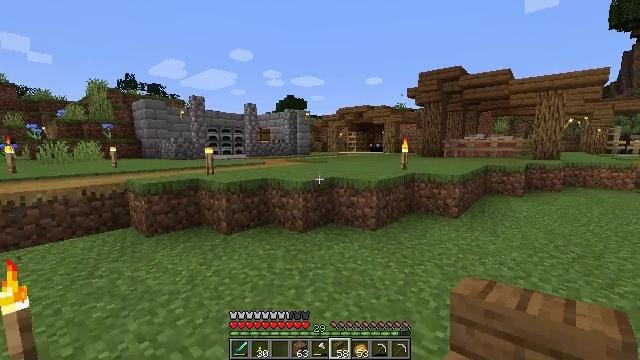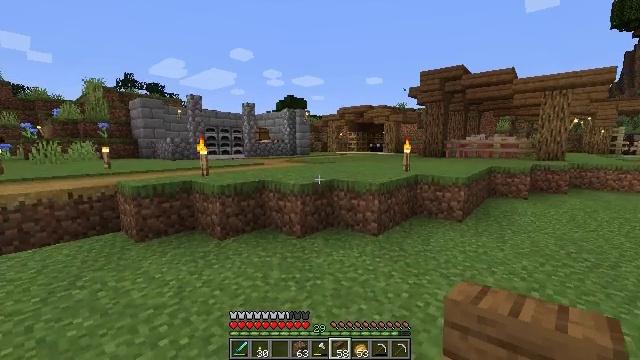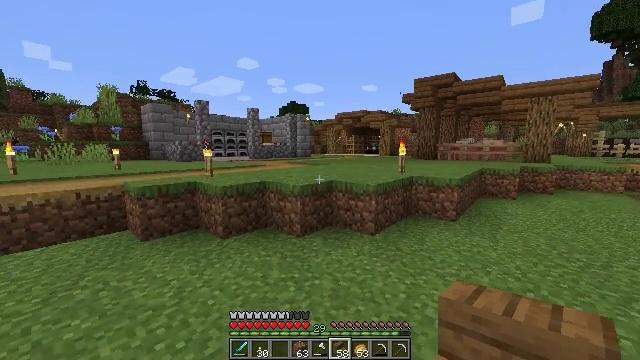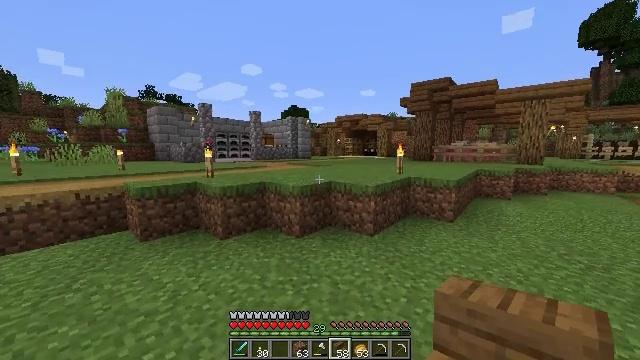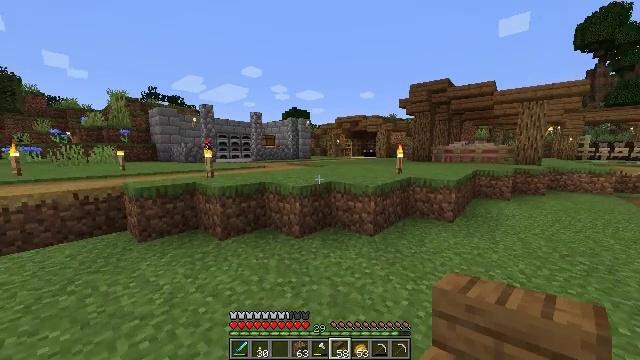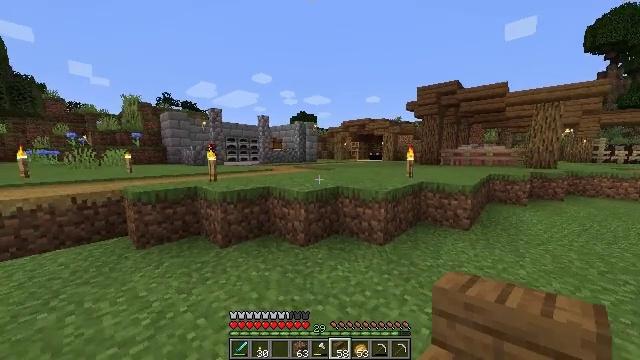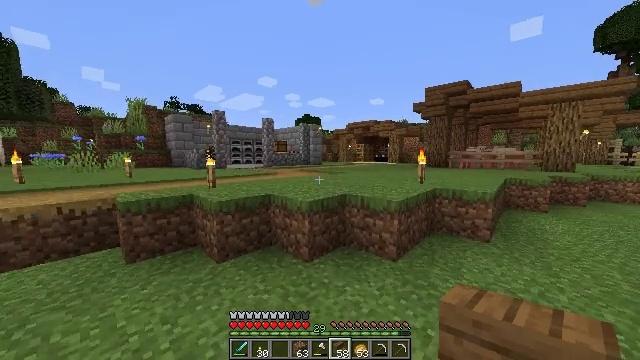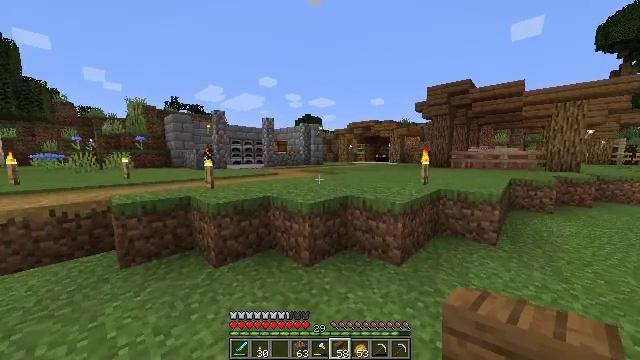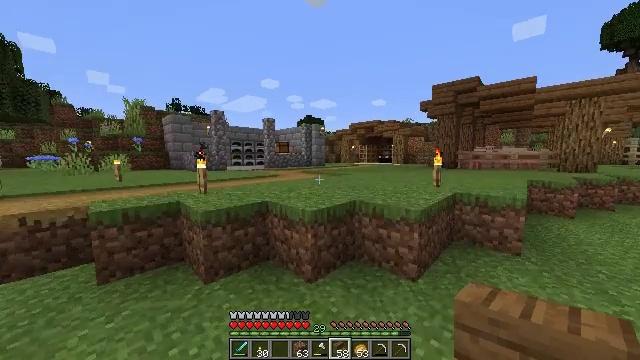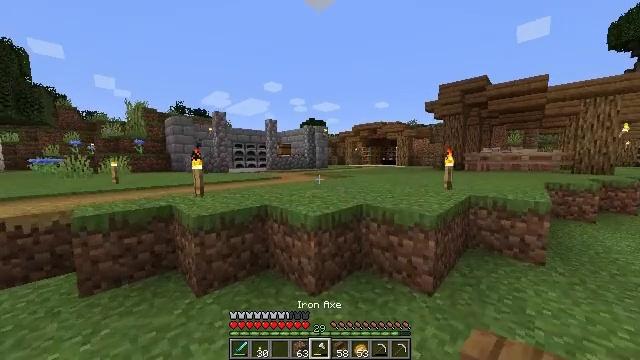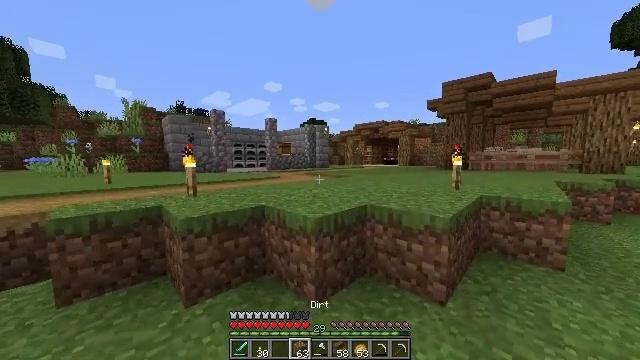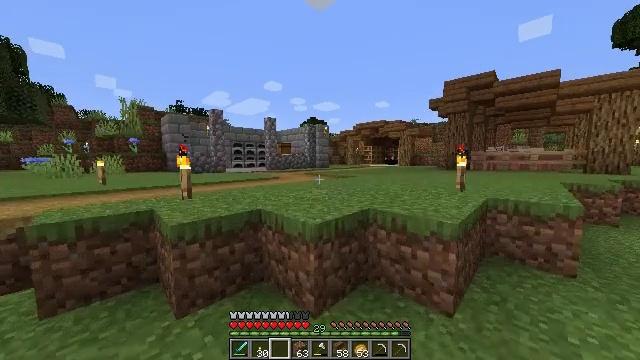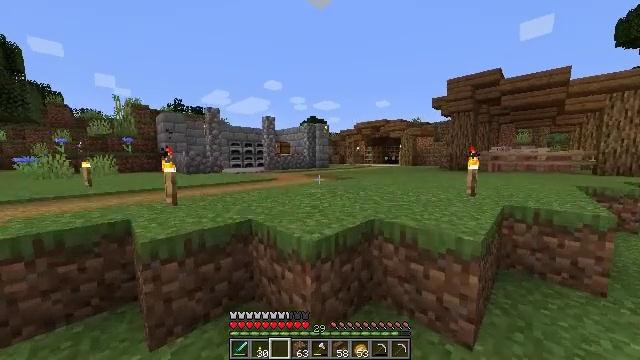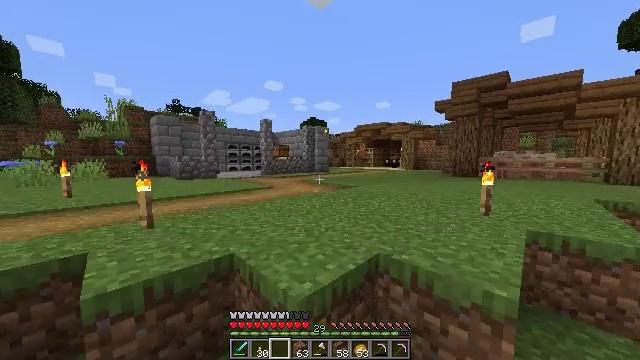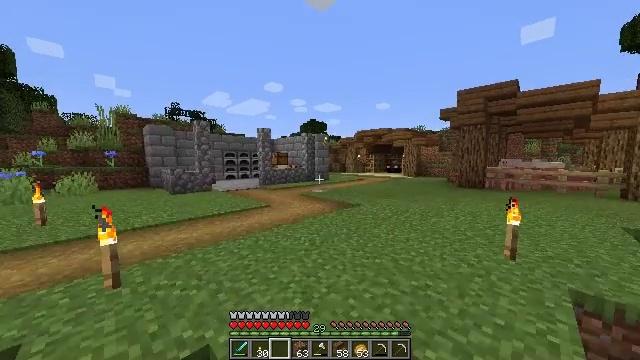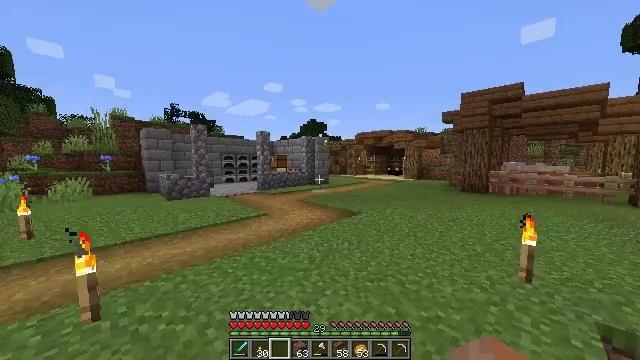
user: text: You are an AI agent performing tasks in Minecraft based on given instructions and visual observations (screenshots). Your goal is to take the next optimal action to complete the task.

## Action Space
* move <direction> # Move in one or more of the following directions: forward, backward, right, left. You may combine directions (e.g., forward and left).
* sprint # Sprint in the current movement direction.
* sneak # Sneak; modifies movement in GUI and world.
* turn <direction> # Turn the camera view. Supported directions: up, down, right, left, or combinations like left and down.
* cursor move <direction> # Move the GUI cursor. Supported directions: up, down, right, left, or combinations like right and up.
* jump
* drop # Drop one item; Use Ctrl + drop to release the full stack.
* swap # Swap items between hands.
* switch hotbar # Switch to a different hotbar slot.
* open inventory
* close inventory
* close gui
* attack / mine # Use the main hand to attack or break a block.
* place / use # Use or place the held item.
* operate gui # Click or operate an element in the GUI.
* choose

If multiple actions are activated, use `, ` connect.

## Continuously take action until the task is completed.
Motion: motion action
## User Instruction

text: Transform cobblestone into stone using a furnace.
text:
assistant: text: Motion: move forward
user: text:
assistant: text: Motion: move forward
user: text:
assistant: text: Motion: move forward
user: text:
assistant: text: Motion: move forward
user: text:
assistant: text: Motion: move forward, turn left
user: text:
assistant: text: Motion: move forward, turn left
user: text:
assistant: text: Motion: move forward
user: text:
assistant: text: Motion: move forward
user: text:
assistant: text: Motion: move forward
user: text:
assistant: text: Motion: move forward
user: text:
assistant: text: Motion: move forward
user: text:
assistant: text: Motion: move forward
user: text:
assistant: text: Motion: move forward, jump
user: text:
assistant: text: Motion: move forward, jump
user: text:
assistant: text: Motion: move forward, jump
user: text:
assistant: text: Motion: move forward, jump
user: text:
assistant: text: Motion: move forward, jump
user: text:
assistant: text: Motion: move forward, jump
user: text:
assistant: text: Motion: move forward, jump
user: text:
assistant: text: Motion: move forward
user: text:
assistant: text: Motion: move forward
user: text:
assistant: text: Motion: move forward
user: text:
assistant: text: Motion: move forward, jump
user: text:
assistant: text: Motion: move forward, jump
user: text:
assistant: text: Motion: move forward, jump
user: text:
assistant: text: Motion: move forward, turn left, jump
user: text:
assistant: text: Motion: move forward and move left, turn left, jump
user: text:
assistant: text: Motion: move forward and move left, turn left, jump
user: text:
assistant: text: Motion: move forward and move left, turn left, jump
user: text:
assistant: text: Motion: move forward and move left, turn left